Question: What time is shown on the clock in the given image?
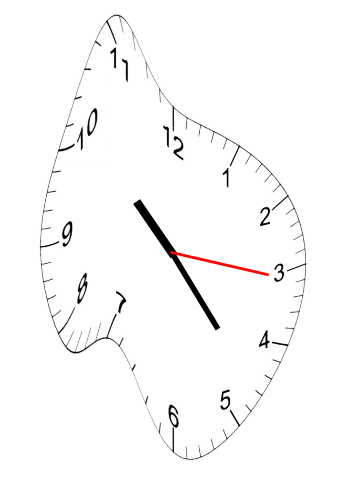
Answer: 10:23:16